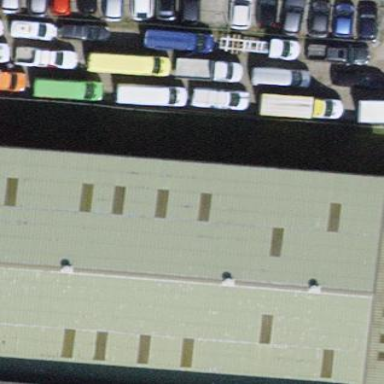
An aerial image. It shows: Industrial building.